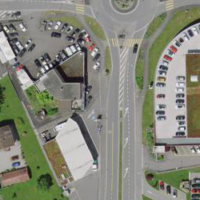
EUNIS habitat code: 52
Species observed at this site:
Lamium galeobdolon
Corvus corone
Larus michahellis